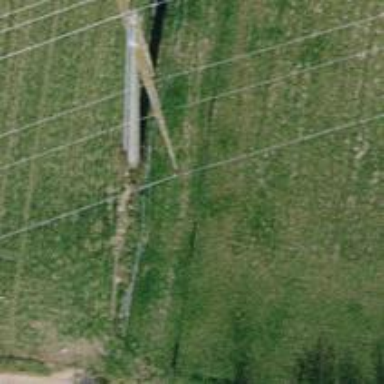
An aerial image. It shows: Concrete power tower.